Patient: sex F, age 70
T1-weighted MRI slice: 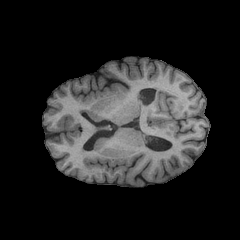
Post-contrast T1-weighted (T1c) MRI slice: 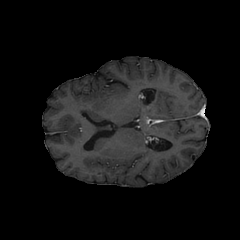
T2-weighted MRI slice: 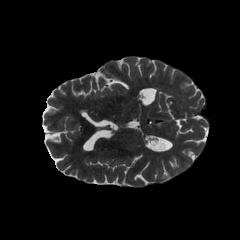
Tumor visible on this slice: no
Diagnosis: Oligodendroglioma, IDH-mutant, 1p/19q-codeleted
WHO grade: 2